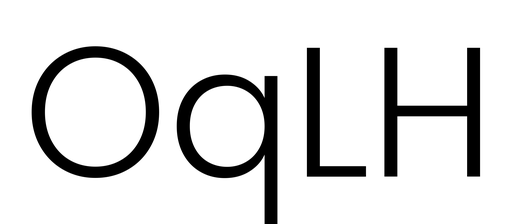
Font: Poppins-Light